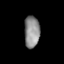
Tissue: lung
Cell type: Epithelial cells
Senescence score: 0.1905
Nuclear area (px): 482
Mean DAPI intensity: 139.228